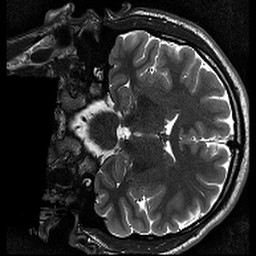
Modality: T2w
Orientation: coronal